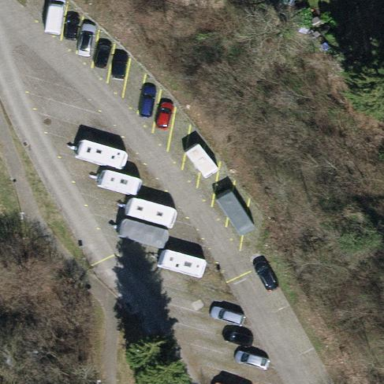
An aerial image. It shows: Parking area with grass paver surface.